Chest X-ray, AP view. Patient: 65 years old, sex F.
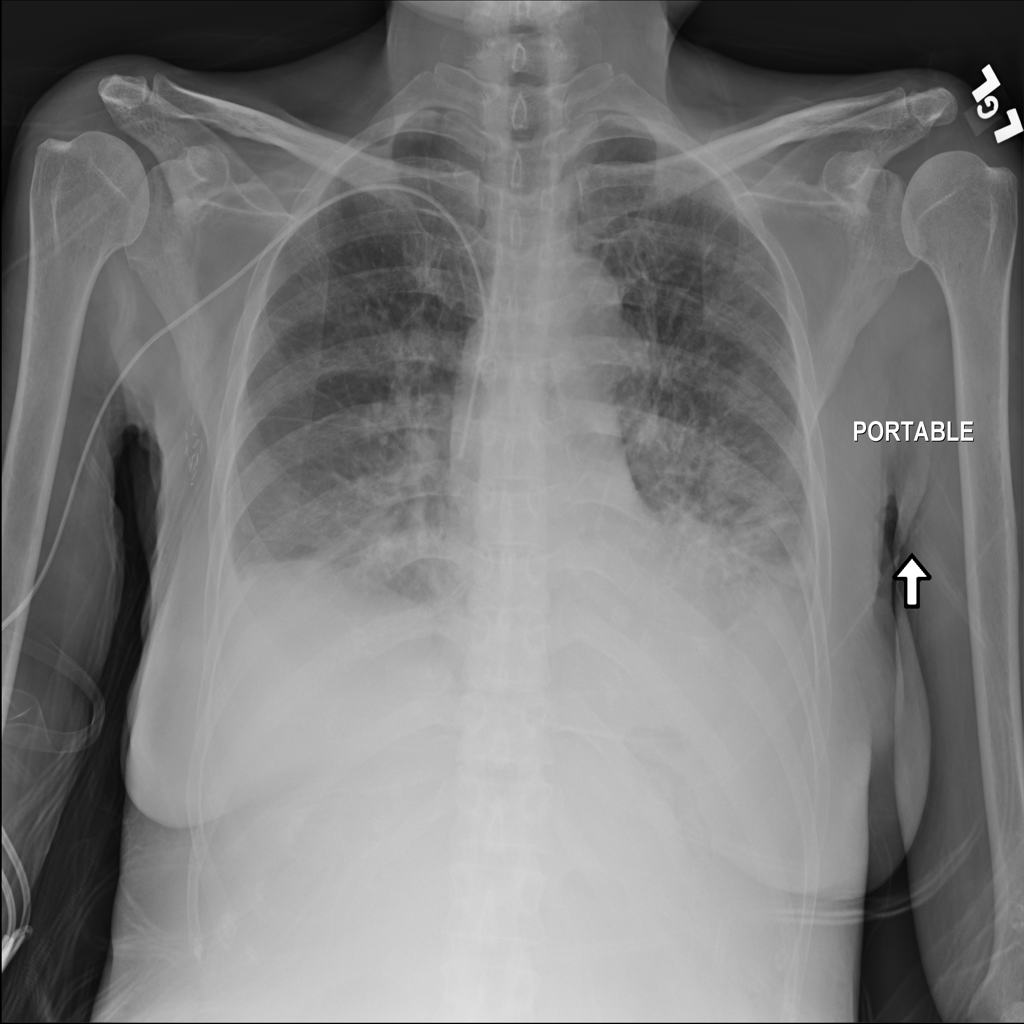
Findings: Infiltration